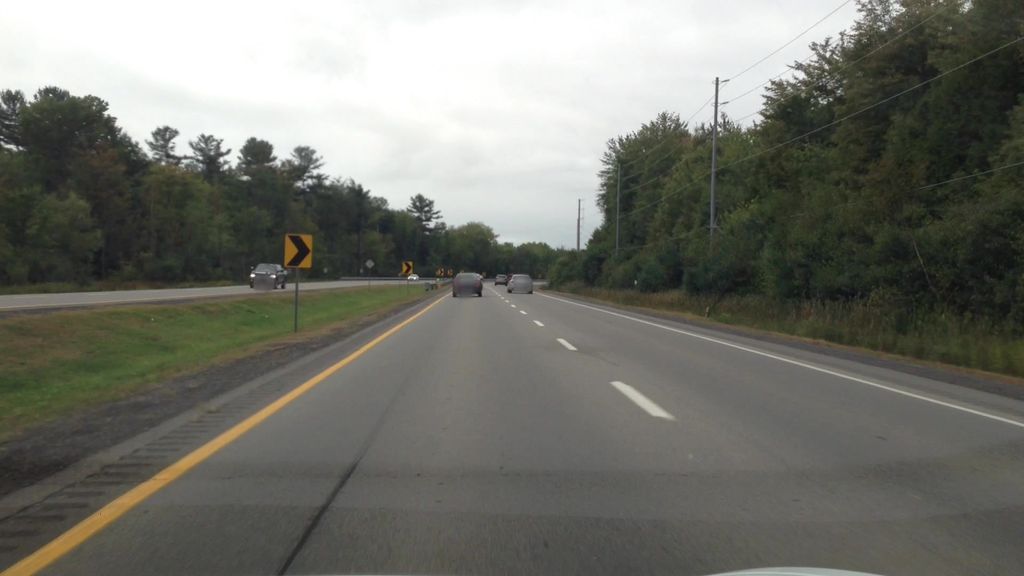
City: ottawa-gatineau